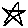
Label: star